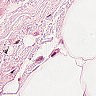
Metastatic tissue present: no